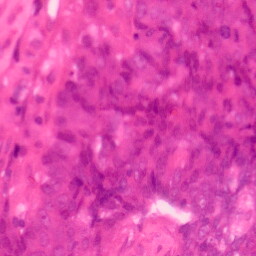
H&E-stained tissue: Colon